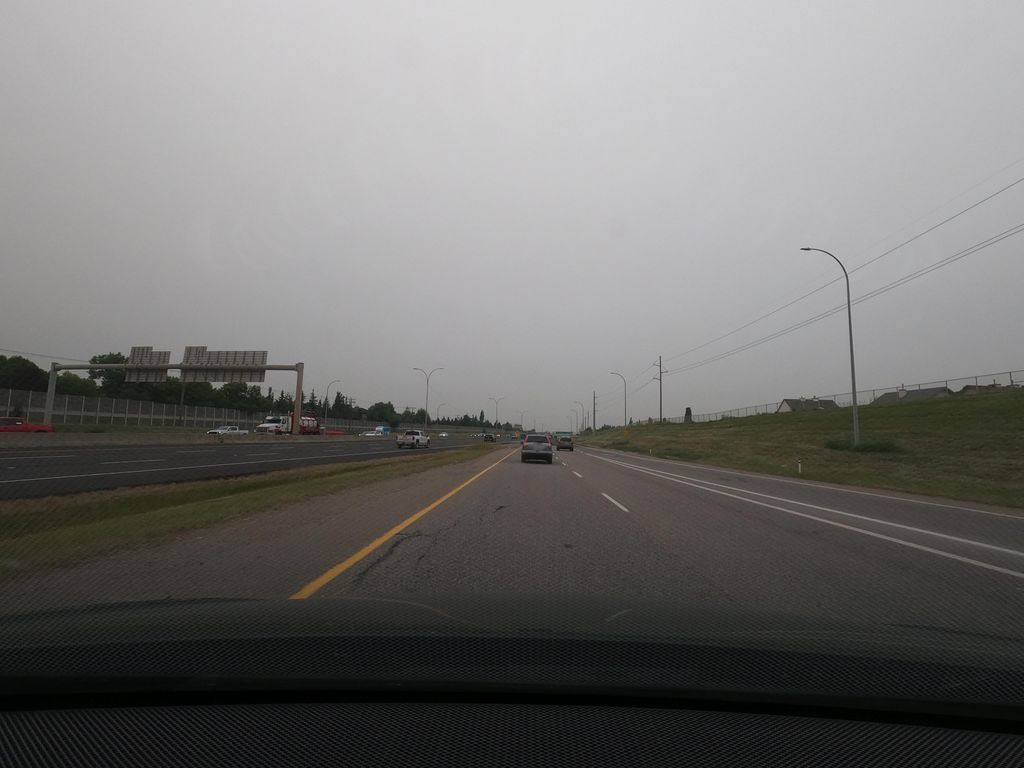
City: calgary